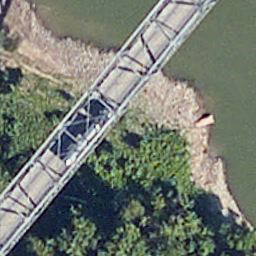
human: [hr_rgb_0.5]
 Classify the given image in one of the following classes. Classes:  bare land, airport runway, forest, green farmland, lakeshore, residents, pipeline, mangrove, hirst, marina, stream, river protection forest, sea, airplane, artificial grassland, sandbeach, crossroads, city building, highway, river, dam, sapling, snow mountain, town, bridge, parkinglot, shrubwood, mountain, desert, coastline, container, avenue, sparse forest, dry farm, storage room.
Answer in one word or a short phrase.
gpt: bridge